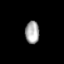
Tissue: skin
Cell type: Others
Senescence score: 0.7013
Nuclear area (px): 314
Mean DAPI intensity: 165.605